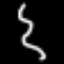
Label: squiggle